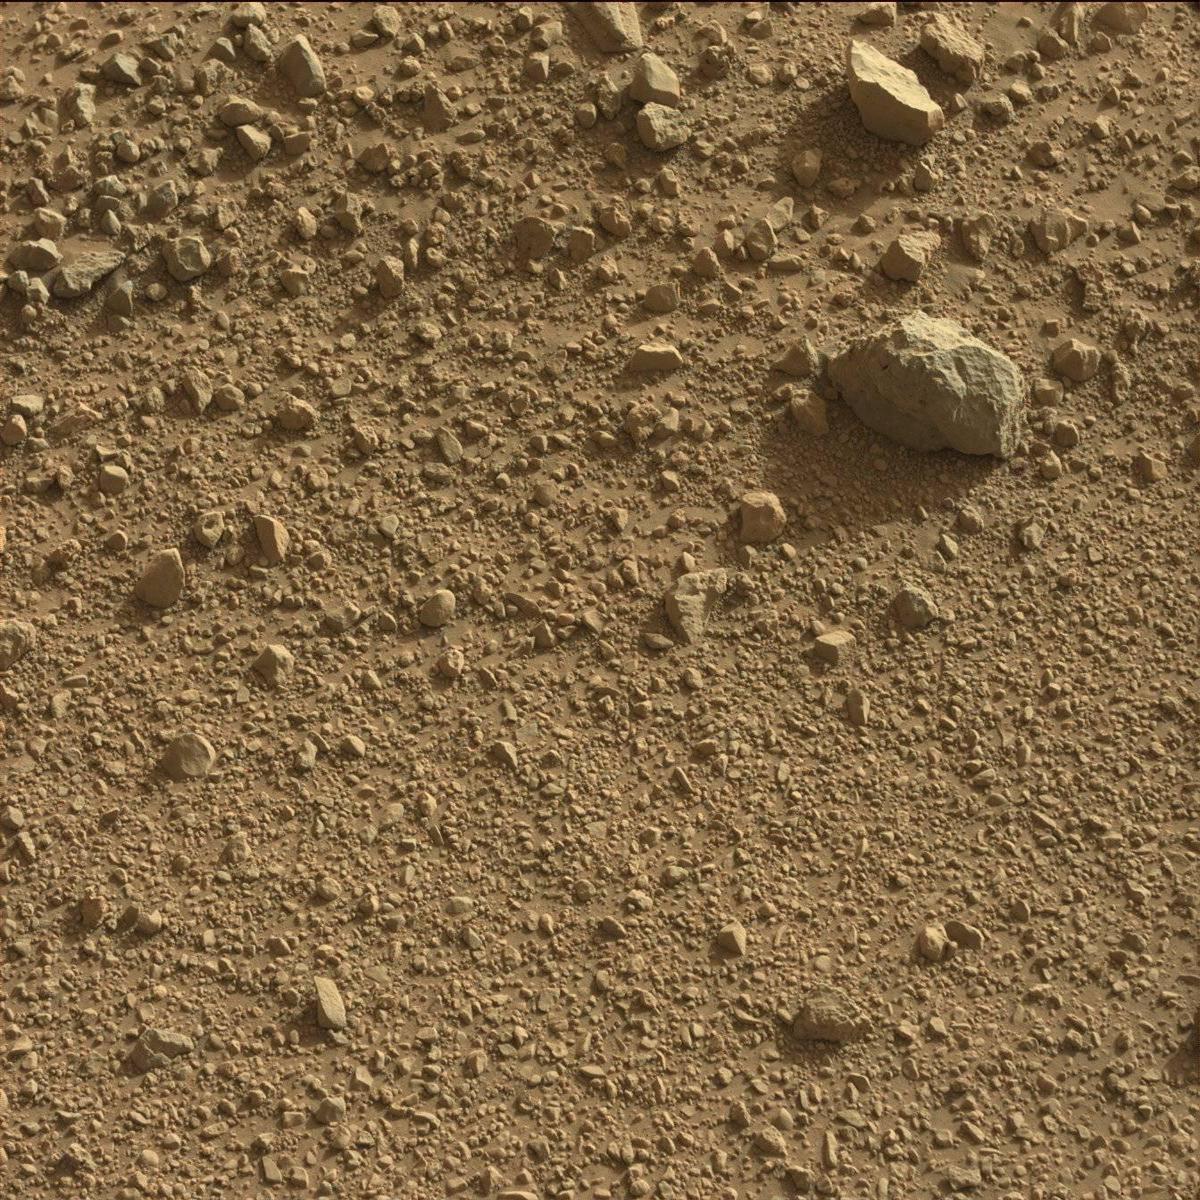
Terrain classes present: Bedrock, Rock, Sand / Soil